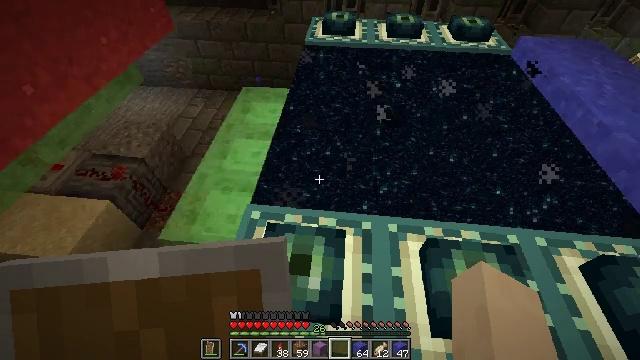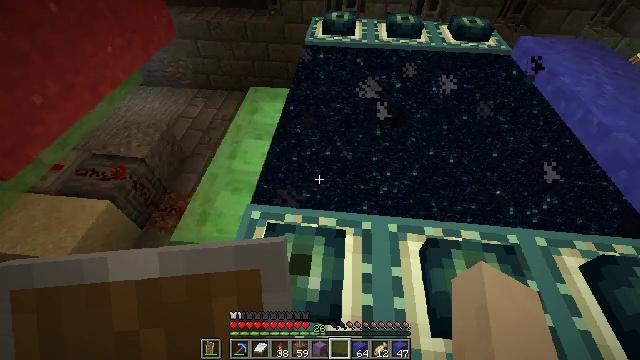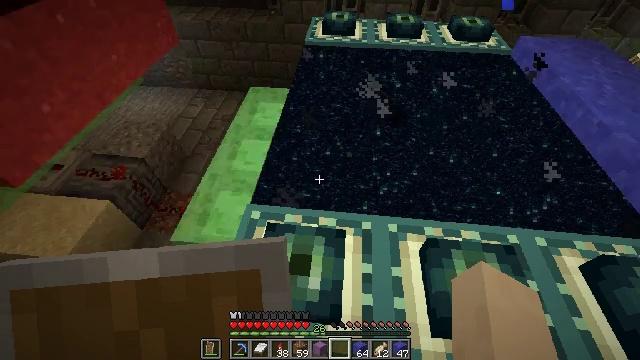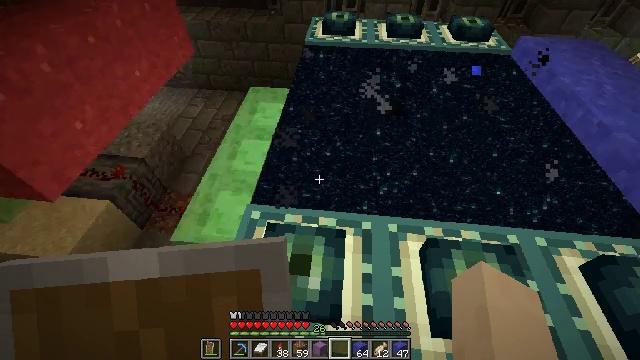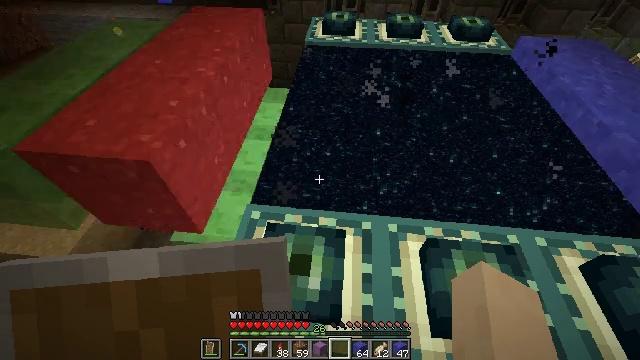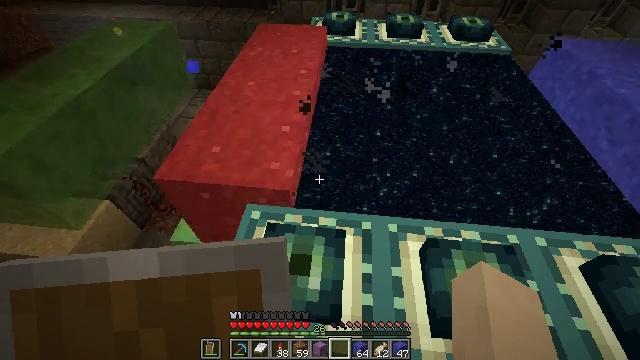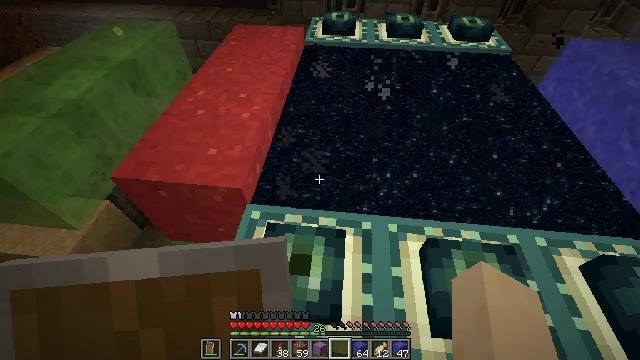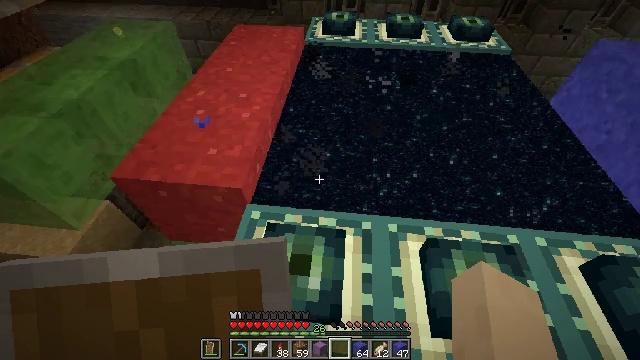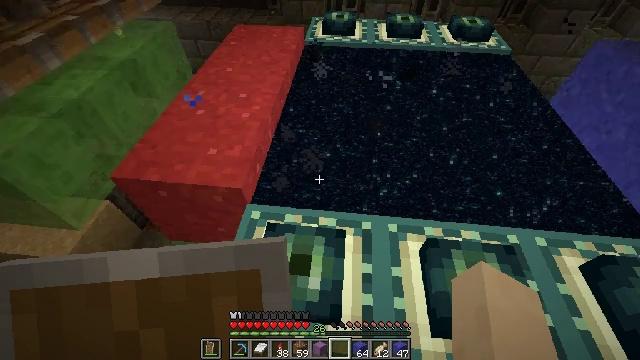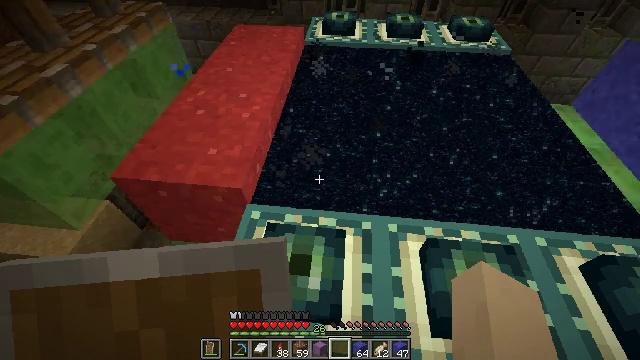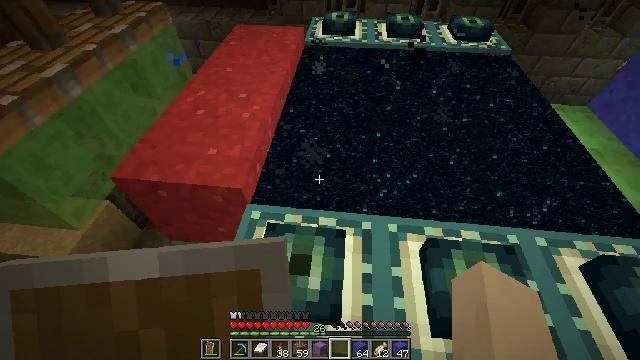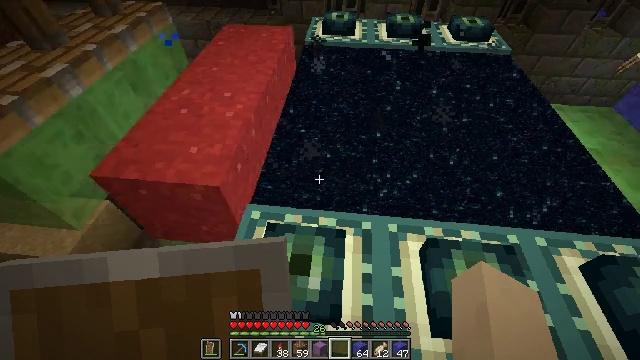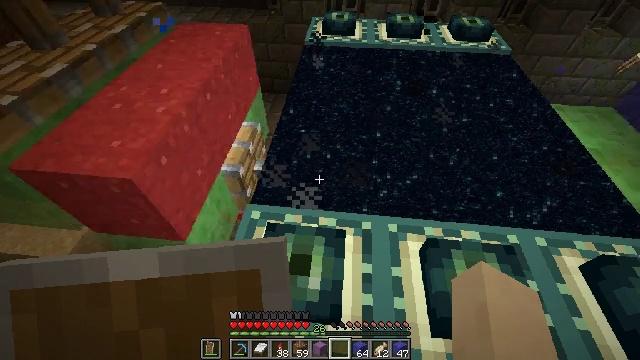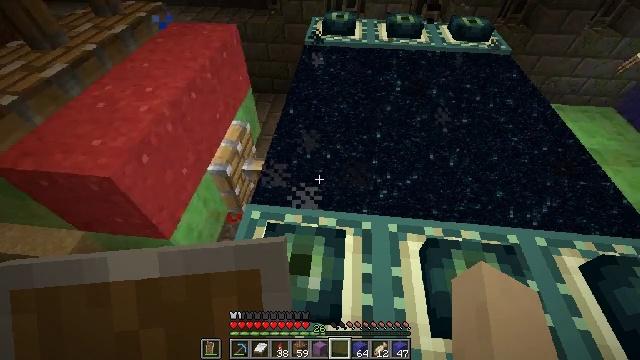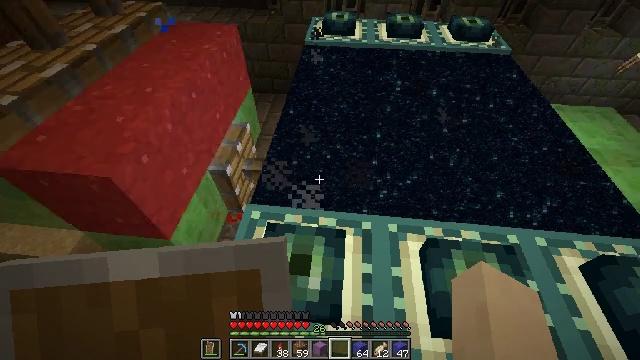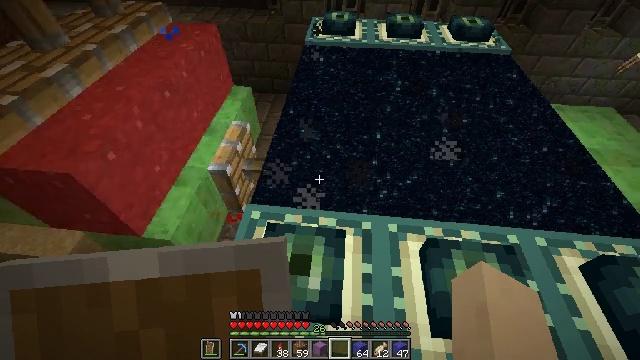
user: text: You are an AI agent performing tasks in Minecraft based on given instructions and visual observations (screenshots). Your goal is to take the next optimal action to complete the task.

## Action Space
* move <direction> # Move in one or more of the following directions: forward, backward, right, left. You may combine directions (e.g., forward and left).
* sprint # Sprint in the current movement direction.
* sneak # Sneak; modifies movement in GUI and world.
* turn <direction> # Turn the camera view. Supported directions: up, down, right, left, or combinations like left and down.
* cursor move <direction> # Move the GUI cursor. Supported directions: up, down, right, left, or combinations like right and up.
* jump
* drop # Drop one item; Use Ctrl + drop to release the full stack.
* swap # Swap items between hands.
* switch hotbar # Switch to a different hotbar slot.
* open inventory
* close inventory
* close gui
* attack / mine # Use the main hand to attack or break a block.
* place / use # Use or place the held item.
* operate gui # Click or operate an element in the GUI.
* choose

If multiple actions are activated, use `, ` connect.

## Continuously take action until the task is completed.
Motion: motion action
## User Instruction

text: Dig up the red concrete powder block.
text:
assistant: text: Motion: no_op
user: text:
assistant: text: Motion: no_op
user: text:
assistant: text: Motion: no_op
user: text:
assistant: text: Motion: no_op
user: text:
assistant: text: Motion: no_op
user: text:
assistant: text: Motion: no_op
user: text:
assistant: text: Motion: no_op
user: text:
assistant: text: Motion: no_op
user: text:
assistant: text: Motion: no_op
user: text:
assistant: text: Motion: no_op
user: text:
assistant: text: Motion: no_op
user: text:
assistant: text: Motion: no_op
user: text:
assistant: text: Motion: no_op
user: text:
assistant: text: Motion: no_op
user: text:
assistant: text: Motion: no_op
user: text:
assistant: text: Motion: no_op
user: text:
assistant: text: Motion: no_op
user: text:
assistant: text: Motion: no_op
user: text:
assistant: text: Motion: no_op
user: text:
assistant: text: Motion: no_op
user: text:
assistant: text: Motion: no_op
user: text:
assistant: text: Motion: no_op
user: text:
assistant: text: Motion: no_op
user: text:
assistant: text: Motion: no_op
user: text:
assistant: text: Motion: no_op
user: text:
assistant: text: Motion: no_op
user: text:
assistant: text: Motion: no_op
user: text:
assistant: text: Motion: no_op
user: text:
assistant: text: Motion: no_op
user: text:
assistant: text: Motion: no_op